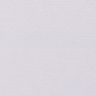
Metastatic tissue present: no